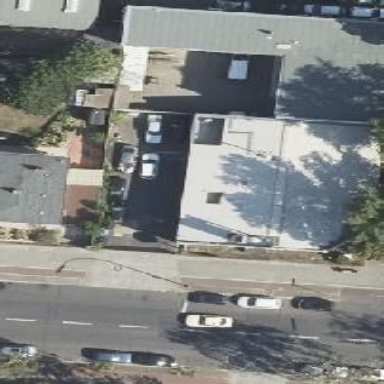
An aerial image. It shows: Car repair shop housed in gabled building.